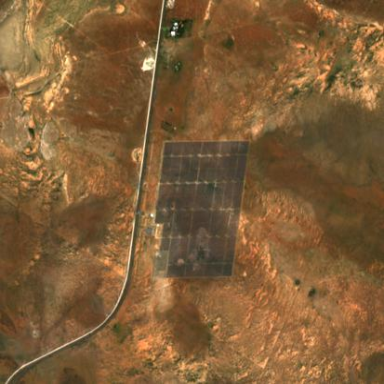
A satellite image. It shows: Solar photovoltaic power plant surrounded by fence.